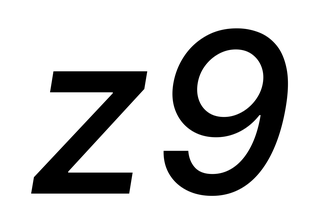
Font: Inter-Italic_Medium_Italic